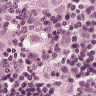
Metastatic tissue present: yes